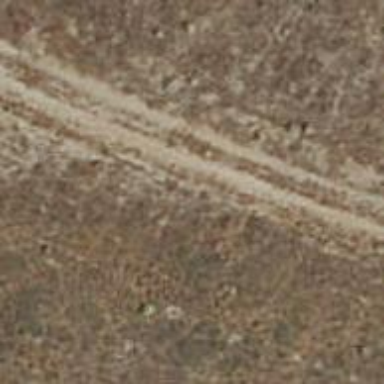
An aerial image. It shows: Dirt track with grade 3 tracktype.